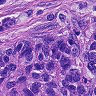
Metastatic tissue present: yes